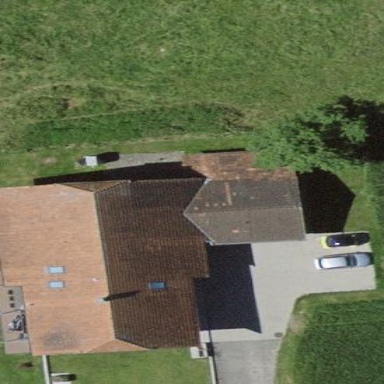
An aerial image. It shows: Farm building.